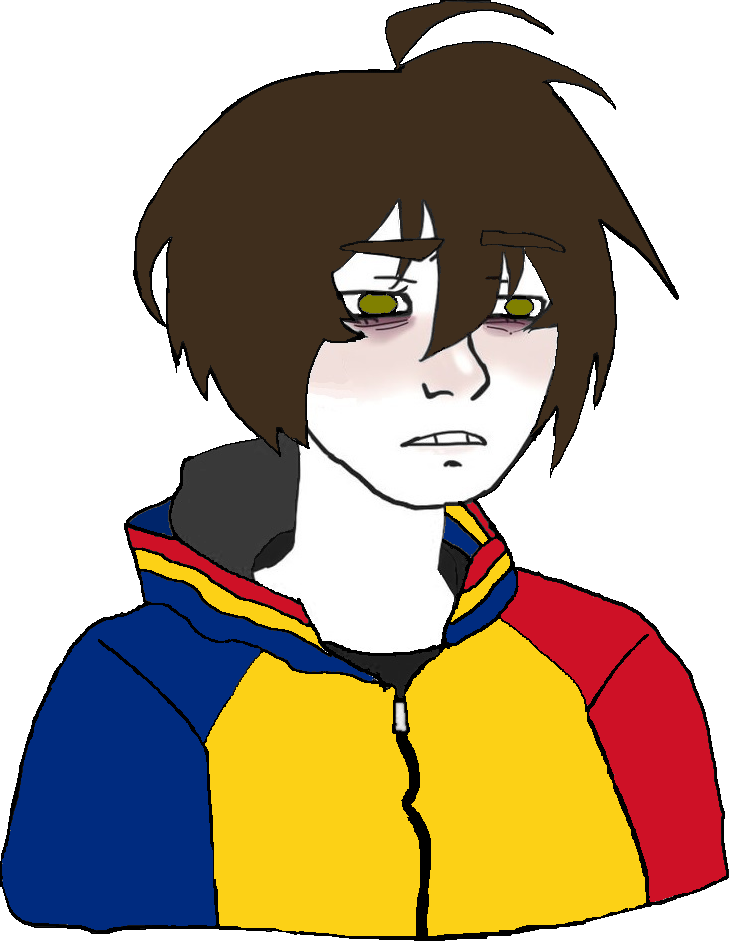
Label: 5_Twinkjak